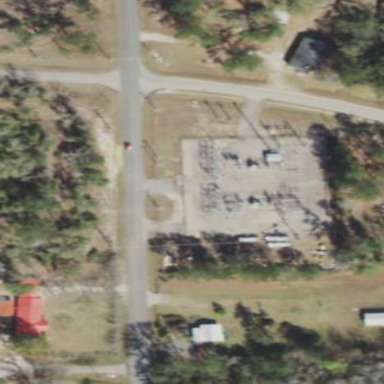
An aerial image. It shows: Distribution level power substation enclosed by fence.